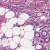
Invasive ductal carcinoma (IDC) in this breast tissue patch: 0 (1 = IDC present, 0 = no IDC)